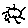
Label: sun